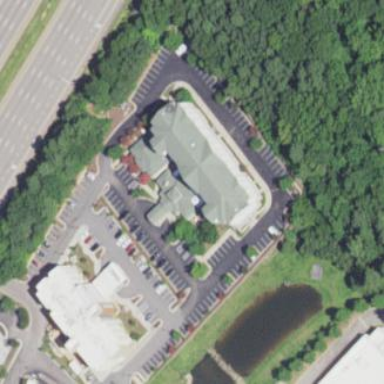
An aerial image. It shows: Hotel building.